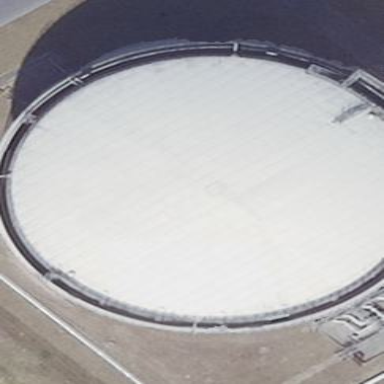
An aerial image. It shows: Storage tank created as man-made structure.